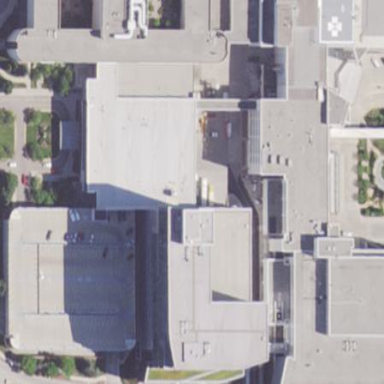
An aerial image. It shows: Healthcare clinic located within hospital building.